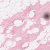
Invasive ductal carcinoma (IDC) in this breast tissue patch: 0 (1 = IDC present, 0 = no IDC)